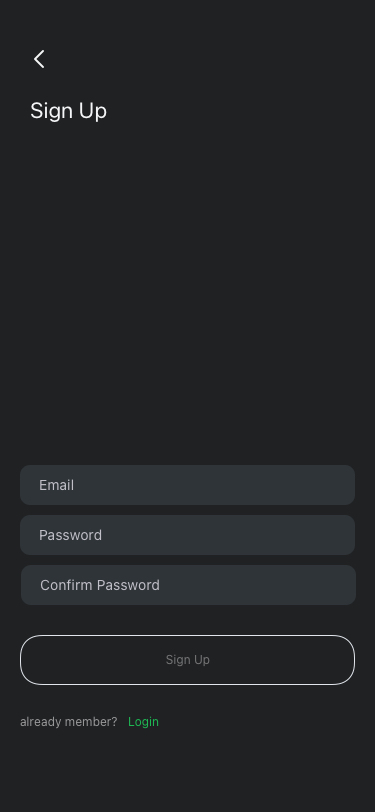
Text in this UI design:
already member?
Login
Sign Up